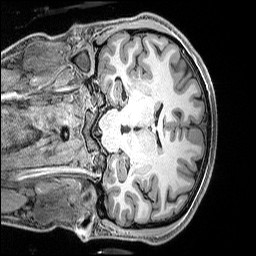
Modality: T1w
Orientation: coronal
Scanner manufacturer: siemens
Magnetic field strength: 3 T
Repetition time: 2.5 s
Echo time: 0.0029 s